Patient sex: M
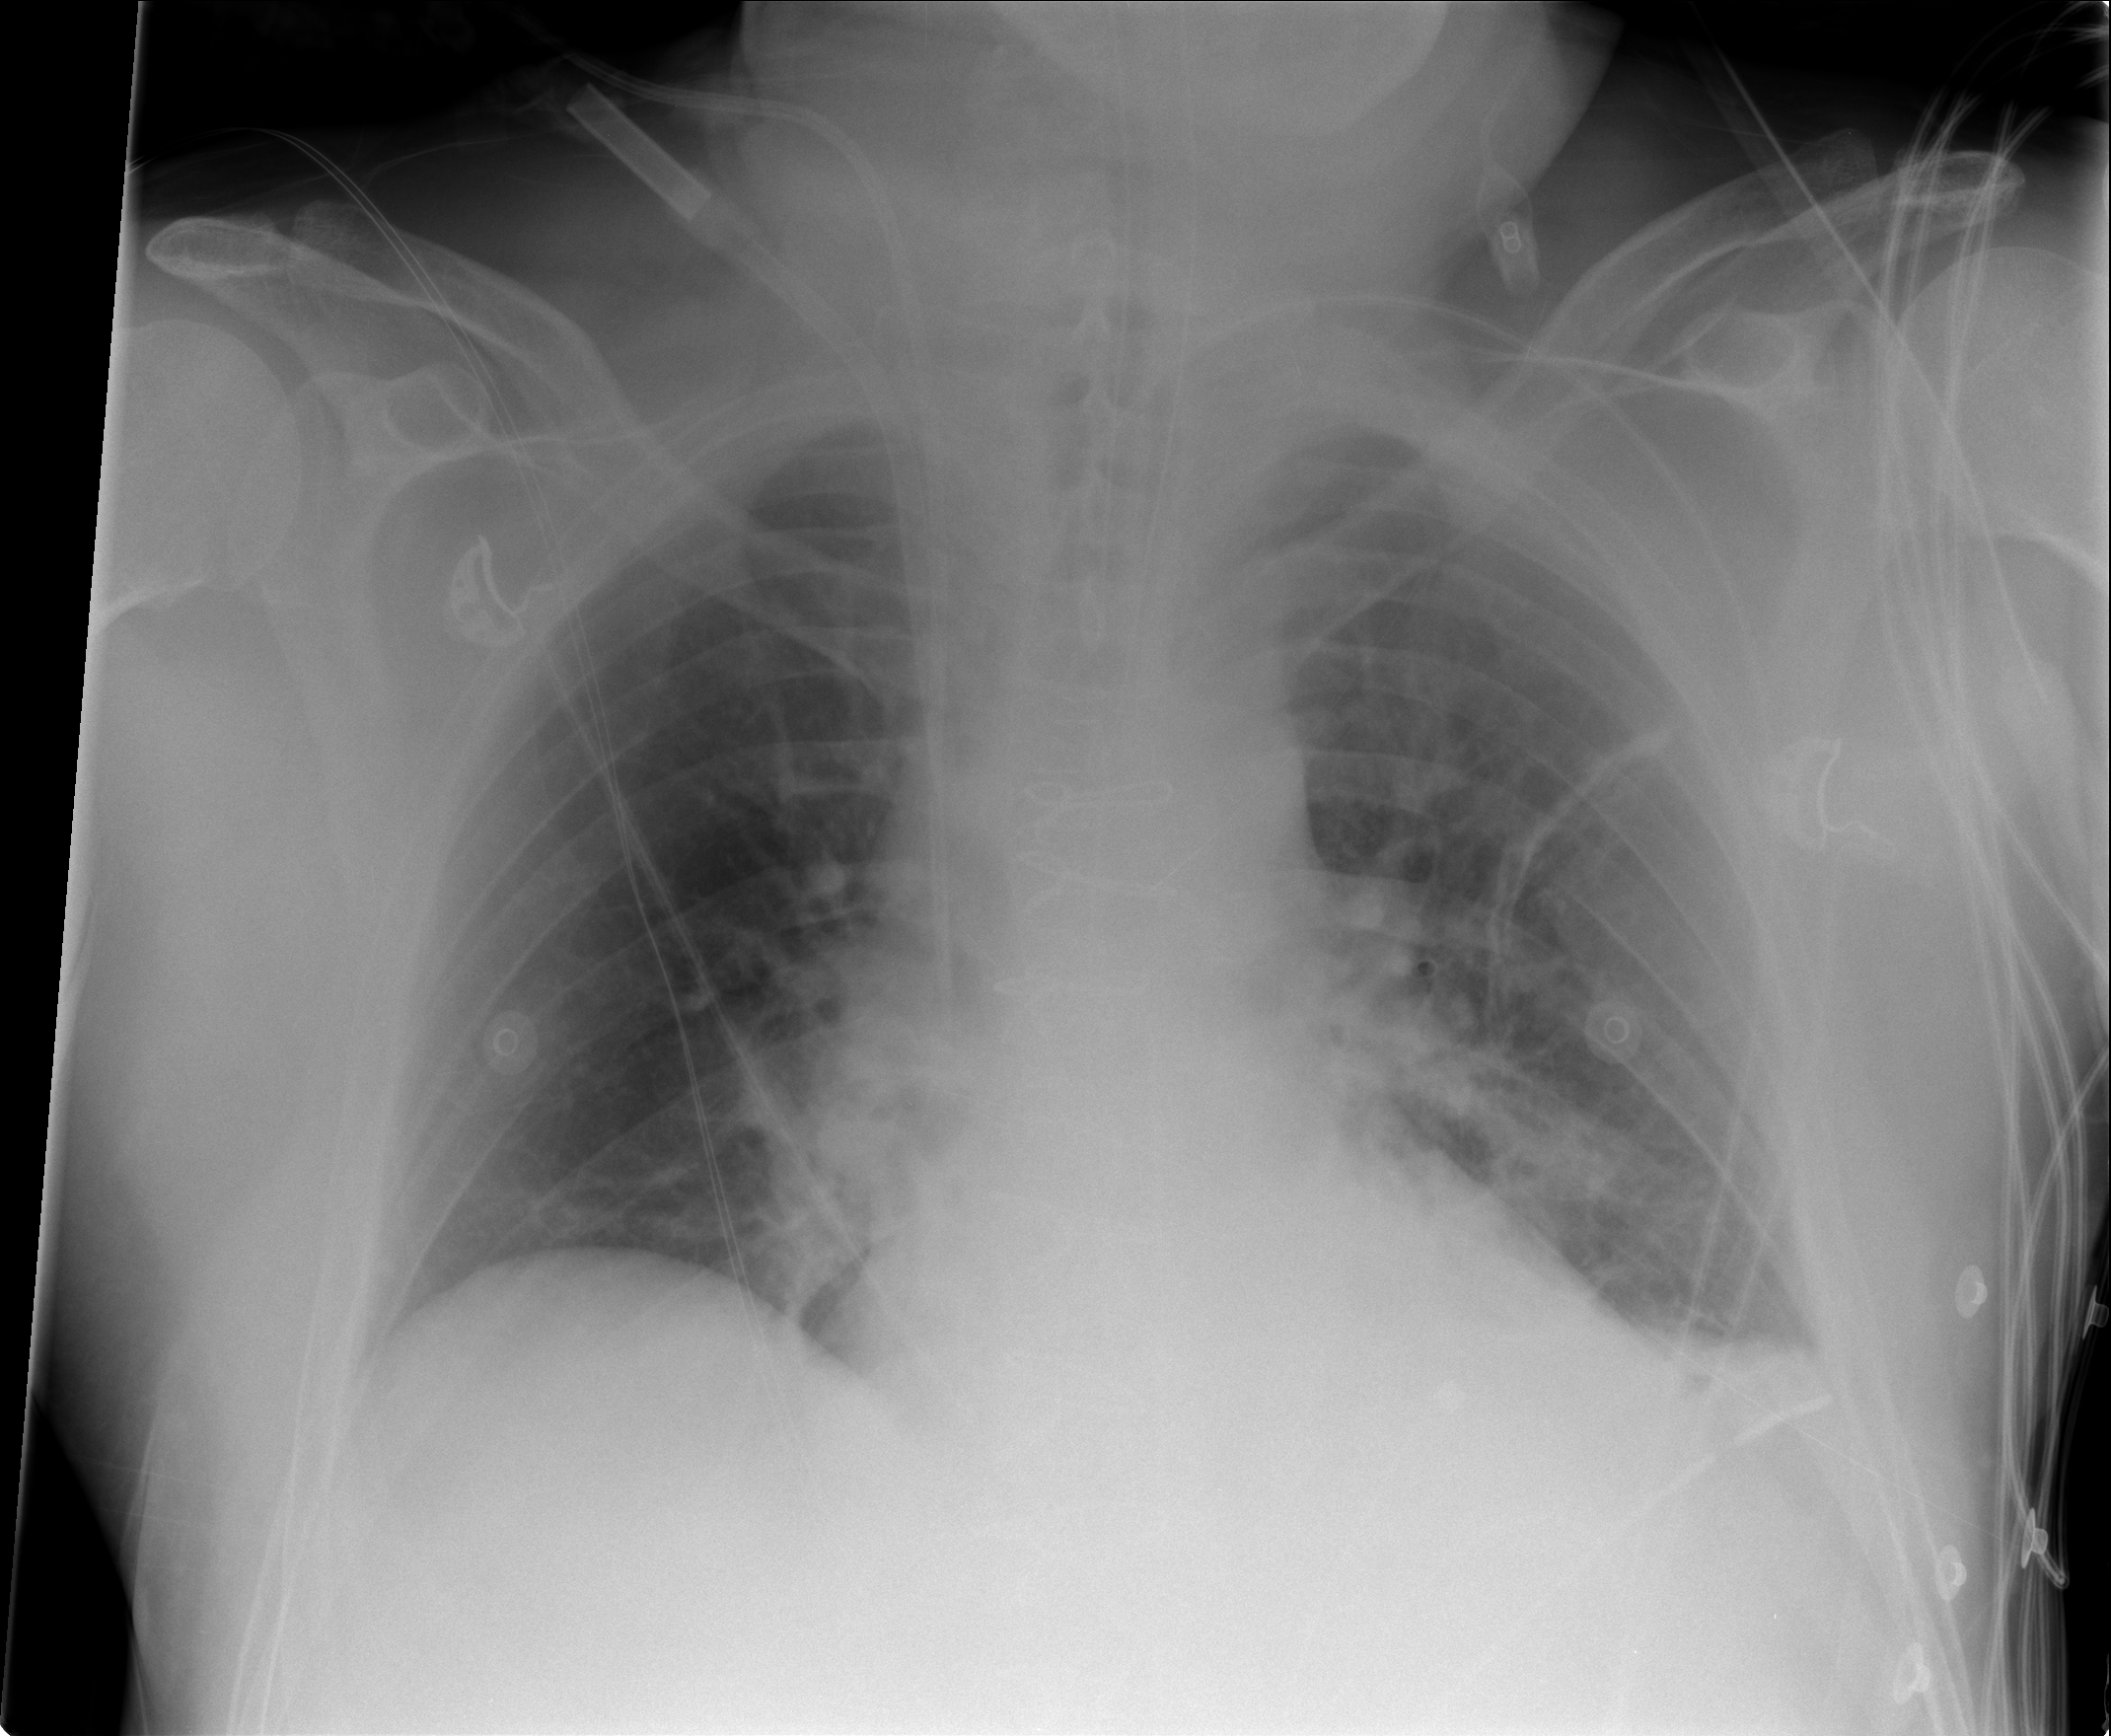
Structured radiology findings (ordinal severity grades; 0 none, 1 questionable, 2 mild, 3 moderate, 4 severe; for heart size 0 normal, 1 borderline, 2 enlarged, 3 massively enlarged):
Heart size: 1
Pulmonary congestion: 2
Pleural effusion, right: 1
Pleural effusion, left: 2
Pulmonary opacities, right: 0
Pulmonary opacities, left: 2
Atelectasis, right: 2
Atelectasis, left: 2